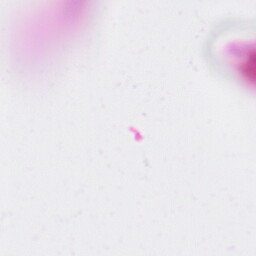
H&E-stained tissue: Skin